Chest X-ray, AP view. Patient: 30 years old, sex M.
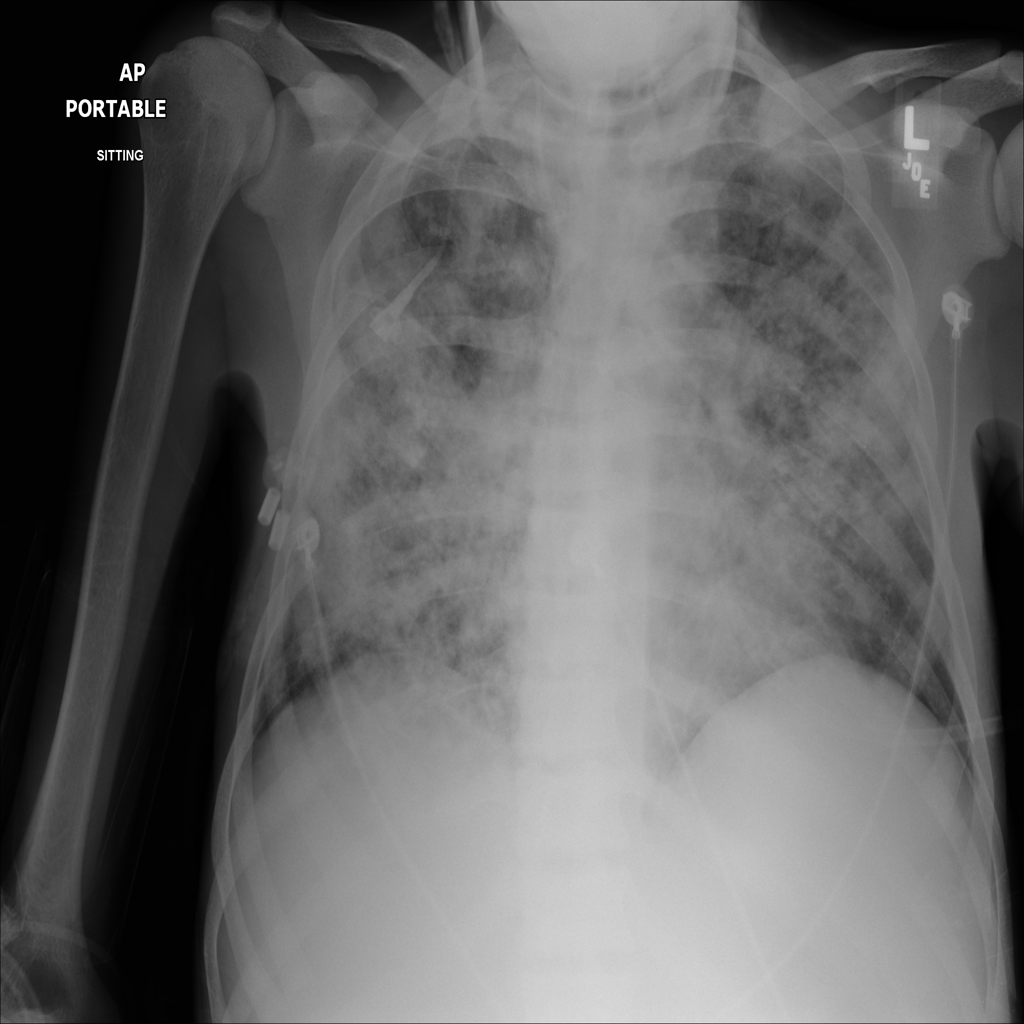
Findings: No Finding